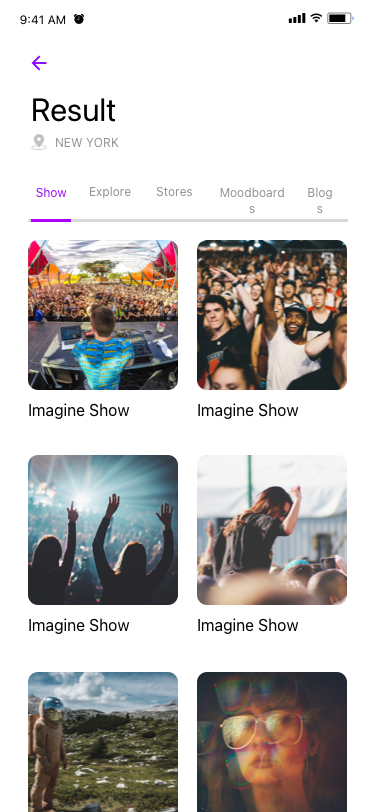
Text in this UI design:
Result
NEW YORK
Show
Explore
Stores
Moodboards
Blogs
Imagine Show
Imagine Show
Imagine Show
Imagine Show
9:41 AM